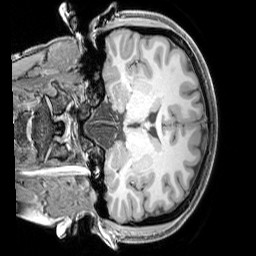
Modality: T1w
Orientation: coronal
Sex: female
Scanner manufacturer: siemens
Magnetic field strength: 3 T
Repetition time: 2.3 s
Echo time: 0.00226 s